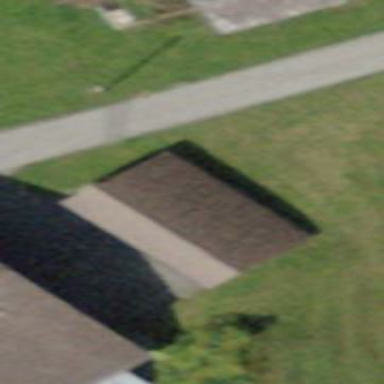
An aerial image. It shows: View of roof of building.